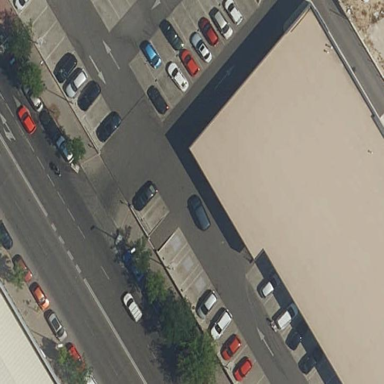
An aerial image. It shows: Street-side parking area with paved surface.